Aerial crown-view tile of a tropical tree (Barro Colorado Island, Panama), acquired 20240716:
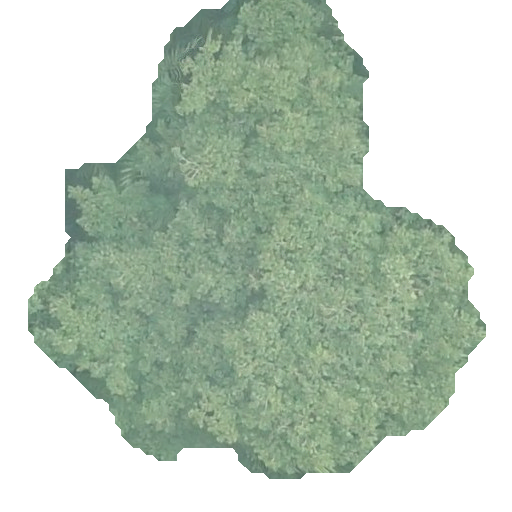
Species: Tachigali panamensis
GBIF accepted scientific name: Tachigali panamensis
Crown area: 223.525 m²